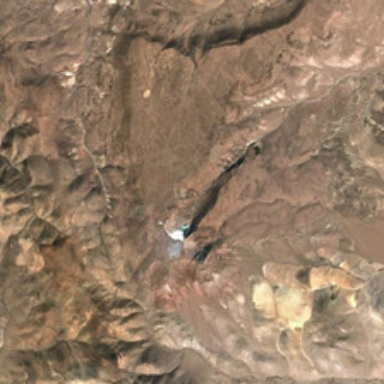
It is a piece of yellow mountain .